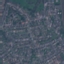
Land use / land cover class: Residential